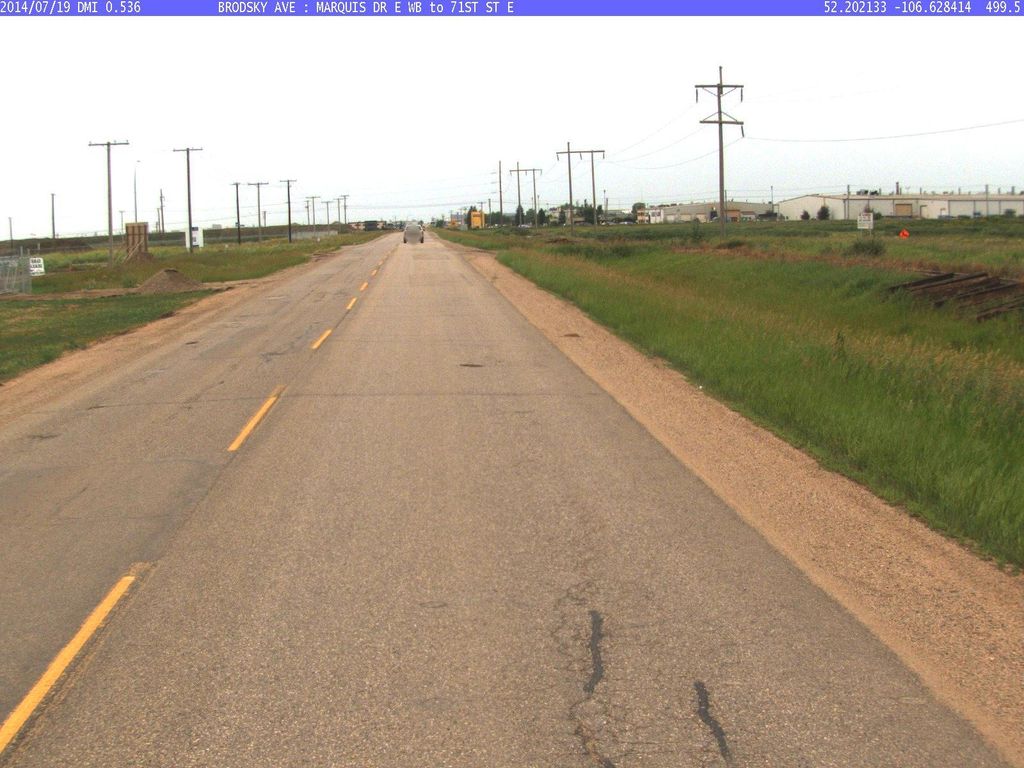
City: saskatoon